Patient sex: M
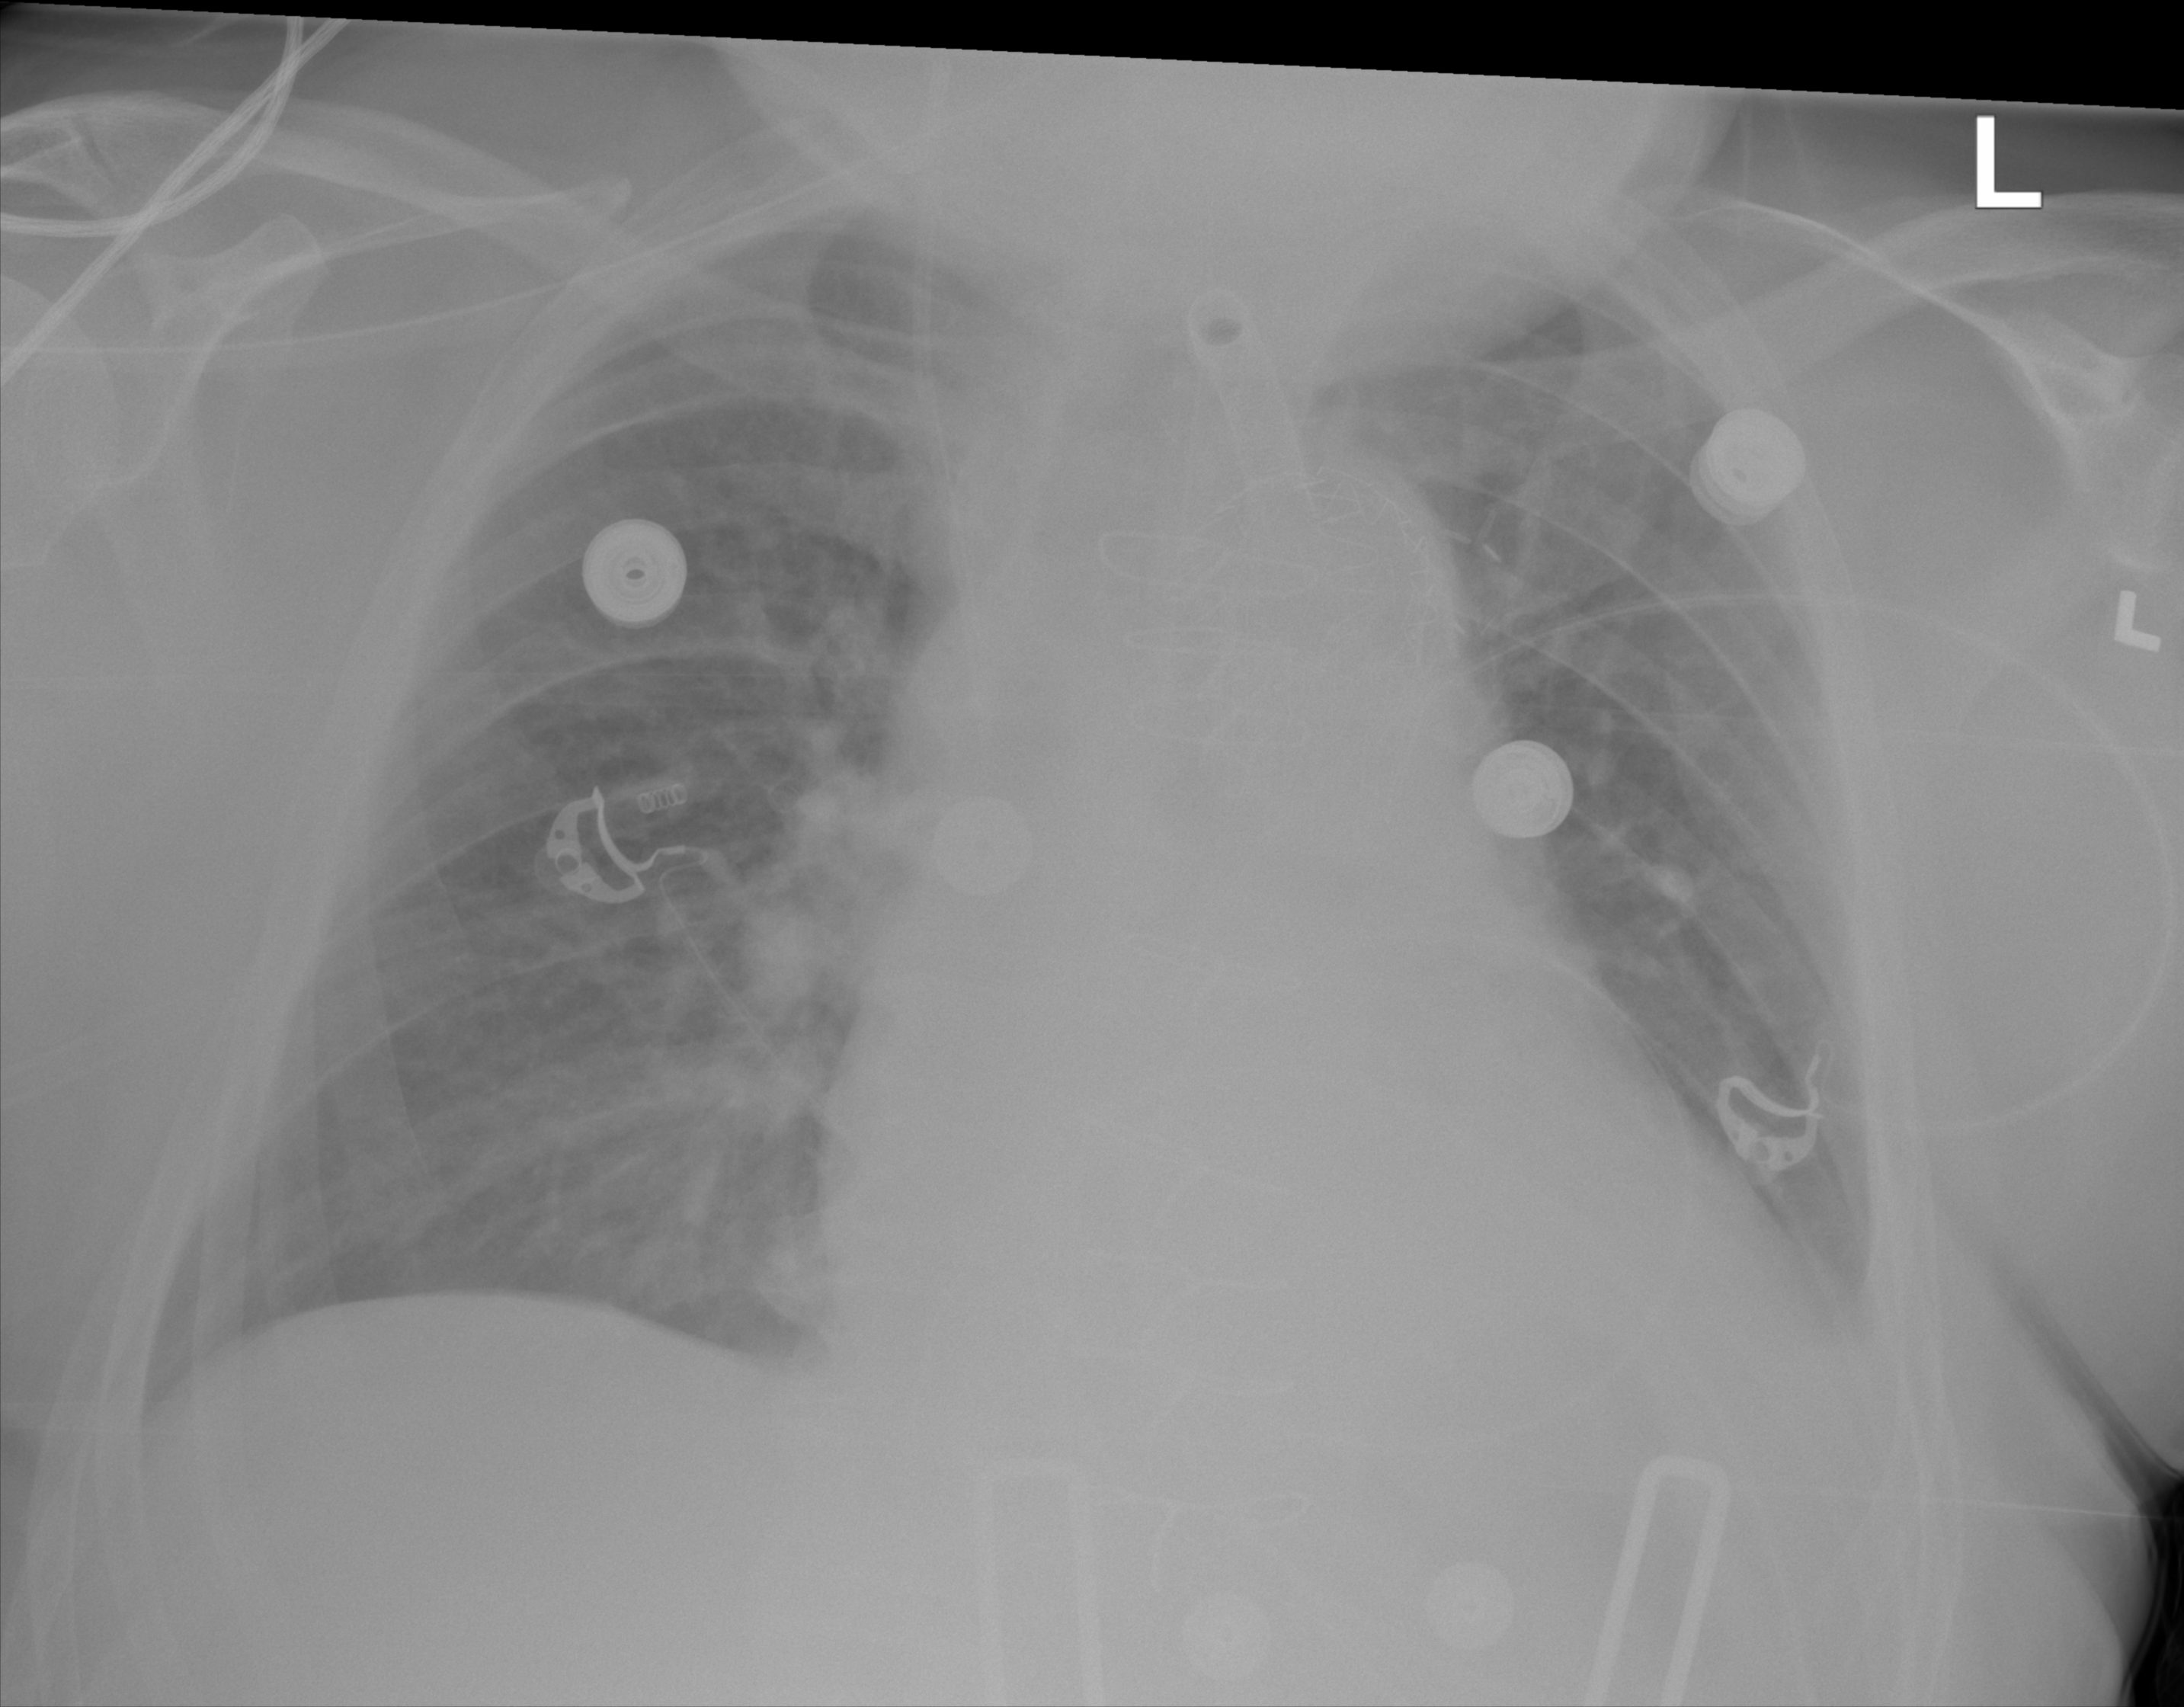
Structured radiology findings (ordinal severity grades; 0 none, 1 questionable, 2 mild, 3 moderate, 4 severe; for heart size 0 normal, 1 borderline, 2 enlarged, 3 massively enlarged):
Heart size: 2
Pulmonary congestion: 0
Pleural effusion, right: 0
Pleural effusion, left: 2
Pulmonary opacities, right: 0
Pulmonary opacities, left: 0
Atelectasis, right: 2
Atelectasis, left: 2